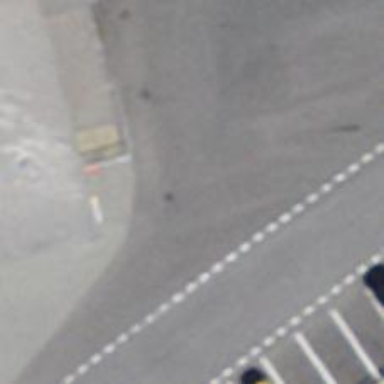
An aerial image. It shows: Bus stop with platform for public transport.